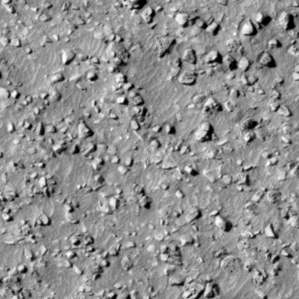
Label: non_frost